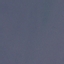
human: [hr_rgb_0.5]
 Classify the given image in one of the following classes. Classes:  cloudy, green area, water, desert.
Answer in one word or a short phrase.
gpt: water